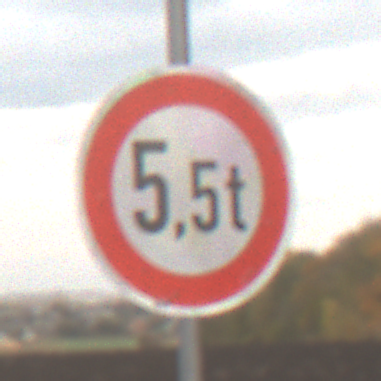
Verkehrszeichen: TatsaechlicheMasse
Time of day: MorningAfternoon
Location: Outdoor (Nature)
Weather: Overcast
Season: NotSpecified
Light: Natural